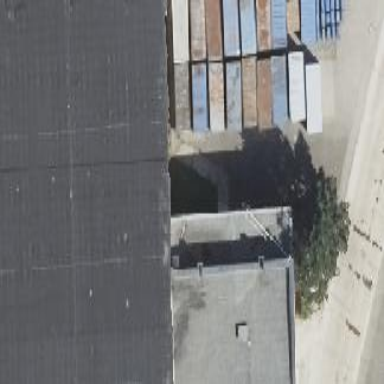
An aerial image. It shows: Industrial building.